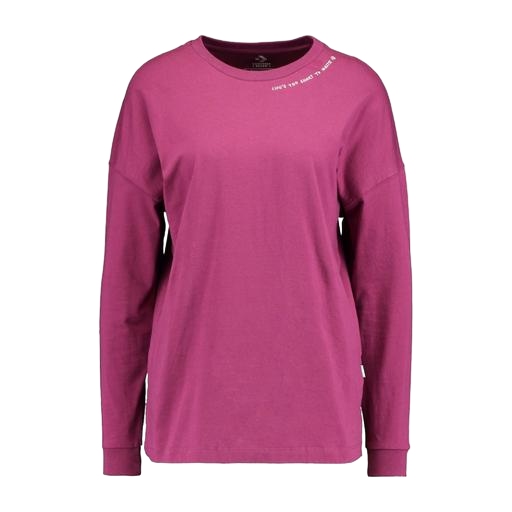
long-sleeve tee, longsleeve t-shirt, long sleeve tee, white background